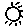
Label: sun